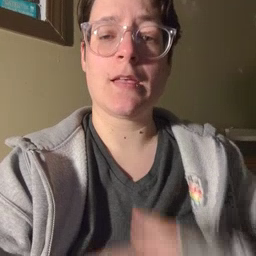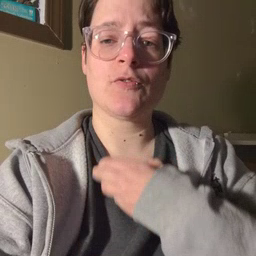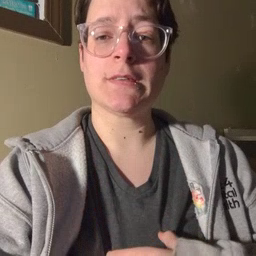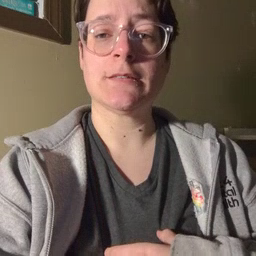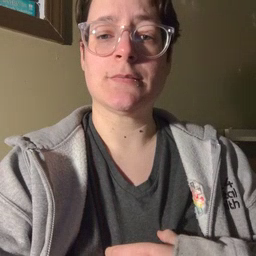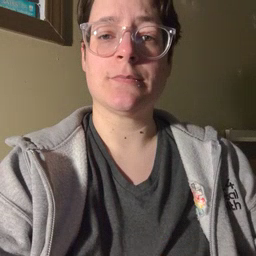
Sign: hungry